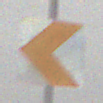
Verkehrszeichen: RichtungstafelnInKurvenKleinRechts
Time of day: MorningAfternoon
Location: Outdoor (Nature)
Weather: Overcast
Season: Winter
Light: Natural